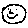
Label: smiley face